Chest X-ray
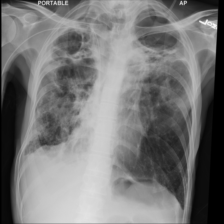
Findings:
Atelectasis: negative
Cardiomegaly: negative
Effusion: negative
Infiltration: positive
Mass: negative
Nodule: negative
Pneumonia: negative
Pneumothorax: positive
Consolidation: negative
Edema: negative
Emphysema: negative
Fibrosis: positive
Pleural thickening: positive
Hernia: negative